Aerial crown-view tile of a tropical tree (Barro Colorado Island, Panama), acquired 20250414:
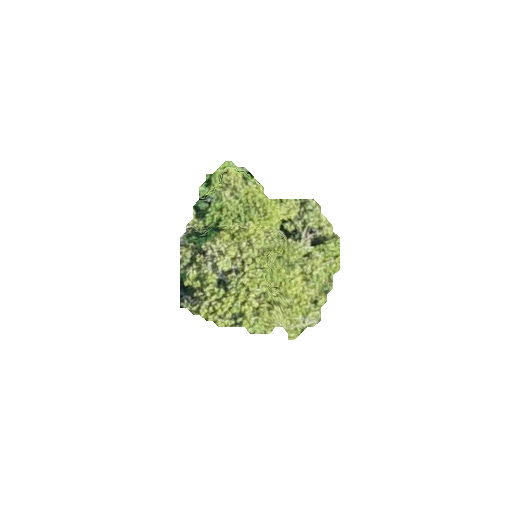
Species: Aiouea montana
GBIF accepted scientific name: Aiouea montana
Crown area: 29.66 m²